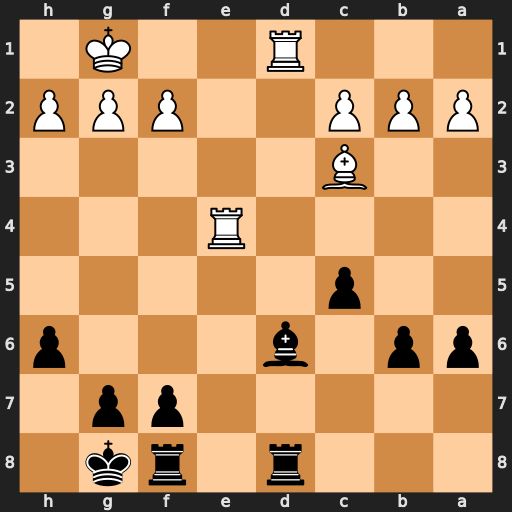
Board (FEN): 3r1rk1/5pp1/pp1b3p/2p5/4R3/2B5/PPP2PPP/3R2K1
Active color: b
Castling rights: -
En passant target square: -
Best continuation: Bxh2+ Kxh2 Rxd1